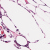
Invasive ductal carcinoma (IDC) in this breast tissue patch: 0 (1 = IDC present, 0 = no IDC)